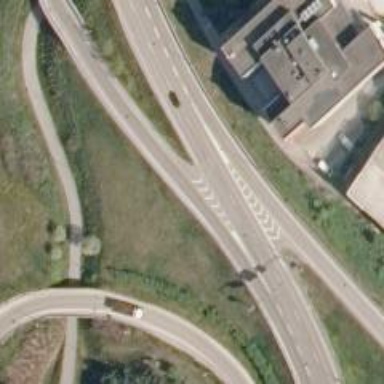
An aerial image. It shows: Trunk link road with asphalt surface.